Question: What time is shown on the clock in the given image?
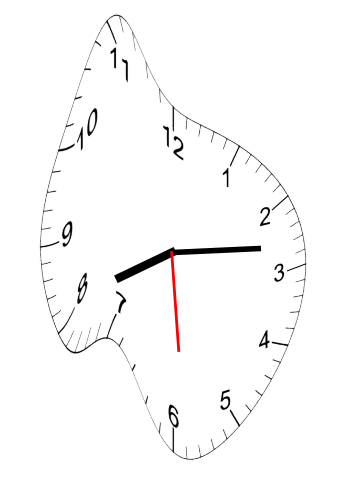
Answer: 08:13:29